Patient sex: F
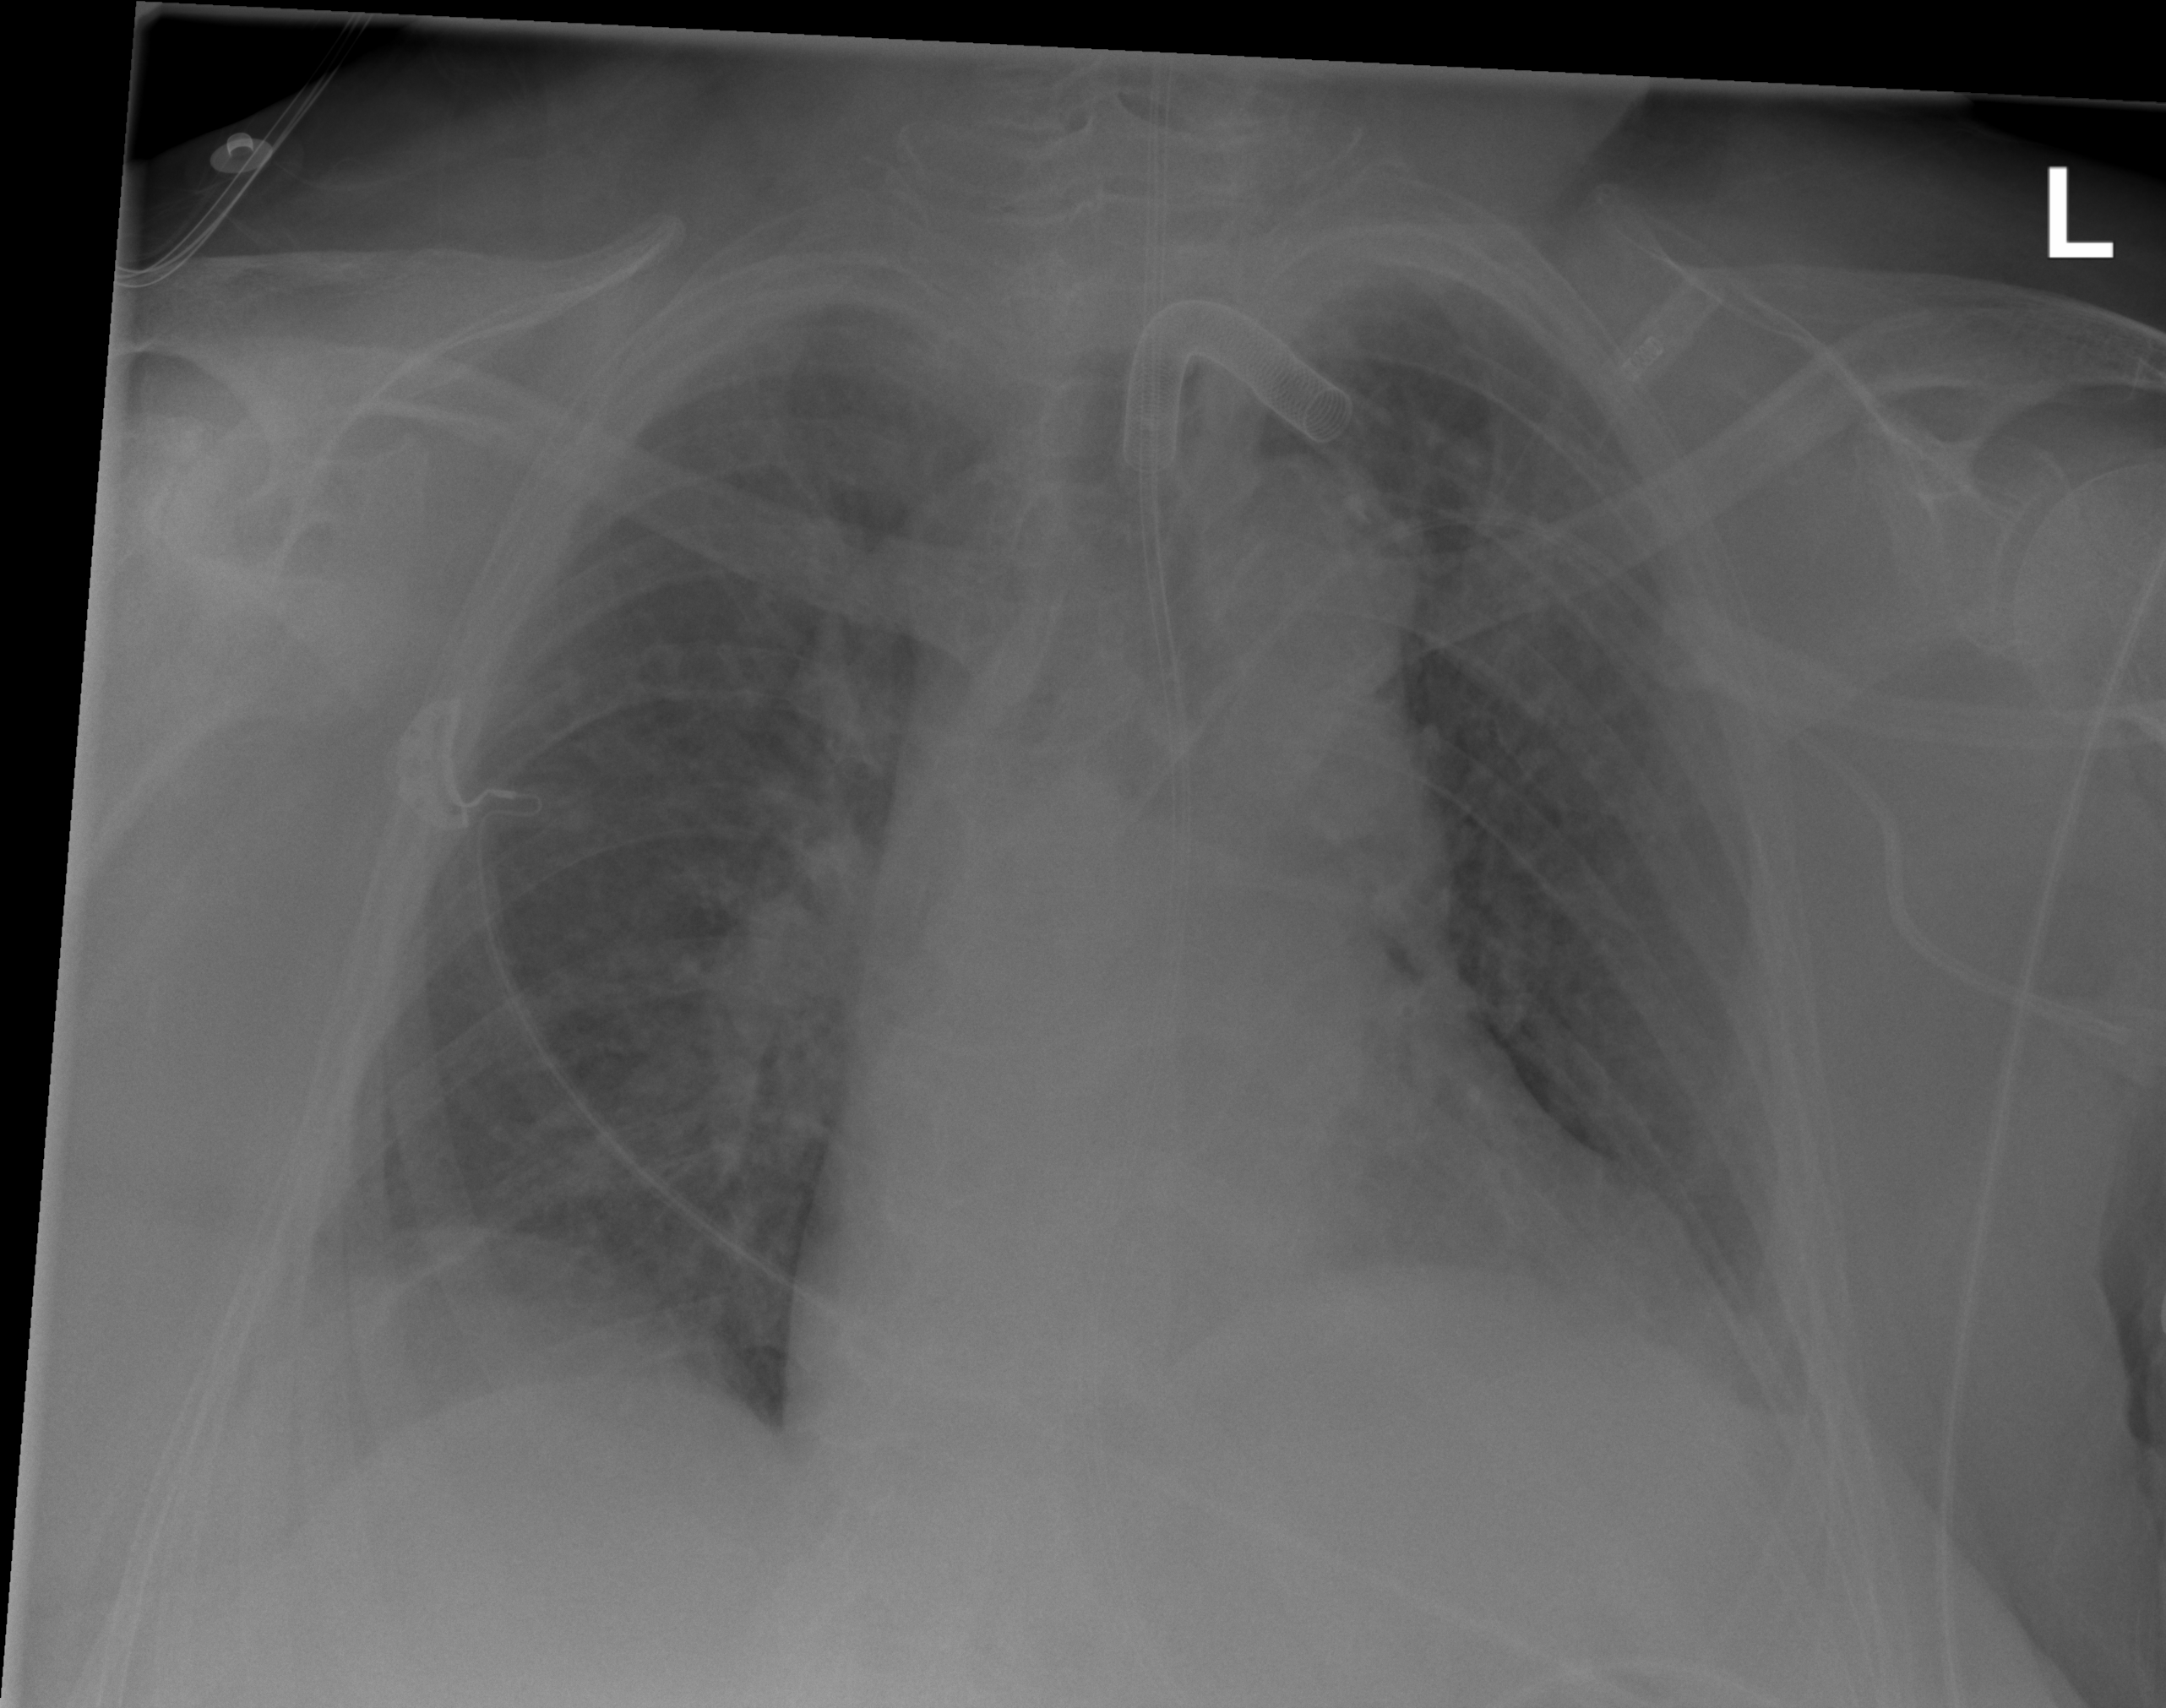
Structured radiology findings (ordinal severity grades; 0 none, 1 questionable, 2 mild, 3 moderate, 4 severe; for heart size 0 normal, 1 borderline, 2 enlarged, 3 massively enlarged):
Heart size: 2
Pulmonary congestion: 1
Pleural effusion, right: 1
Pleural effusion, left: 2
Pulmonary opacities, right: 0
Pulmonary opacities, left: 0
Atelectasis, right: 3
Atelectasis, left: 0